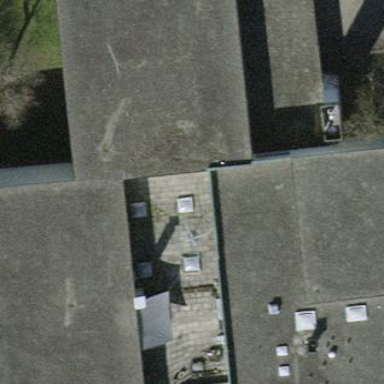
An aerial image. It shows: Building that is sports hall.